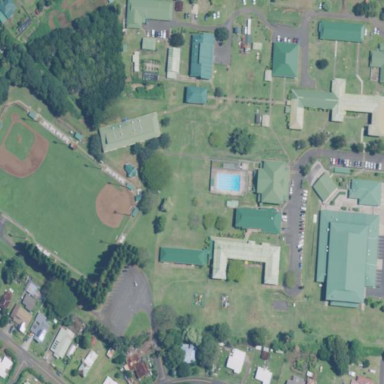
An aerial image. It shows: School.